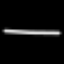
Label: line